Aerial crown-view tile of a tropical tree (Barro Colorado Island, Panama), acquired 20250715:
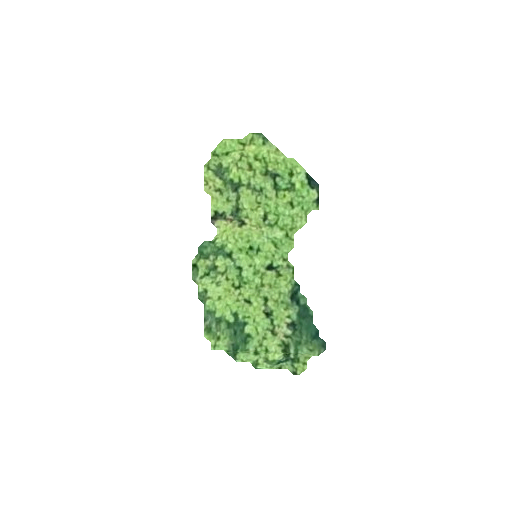
Species: Tachigali panamensis
GBIF accepted scientific name: Tachigali panamensis
Crown area: 32.493 m²